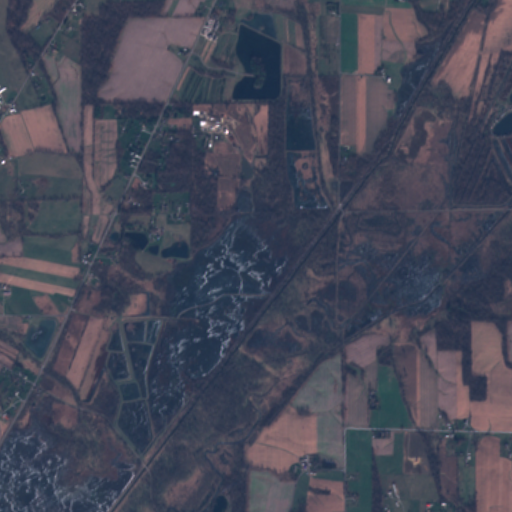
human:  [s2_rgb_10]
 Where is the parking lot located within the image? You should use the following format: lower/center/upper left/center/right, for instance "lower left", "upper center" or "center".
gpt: There is no parking lot in the image.